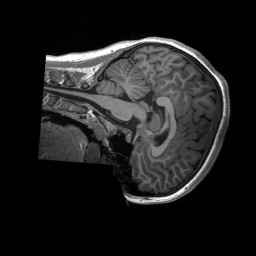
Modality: T1w
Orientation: sagittal
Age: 12
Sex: female
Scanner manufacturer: siemens
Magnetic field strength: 3 T
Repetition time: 2.3 s
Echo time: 0.00232 s